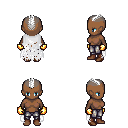
a pixel art fantasy rpg character, female body template, human, dark skin, white tattered cape, metal pants, white short mohawk hairstyle, gold gloves, brown shoes, four views (front, back, left, right), 2x2 character sprite sheet, small pixel art, hard edges, no anti-aliasing